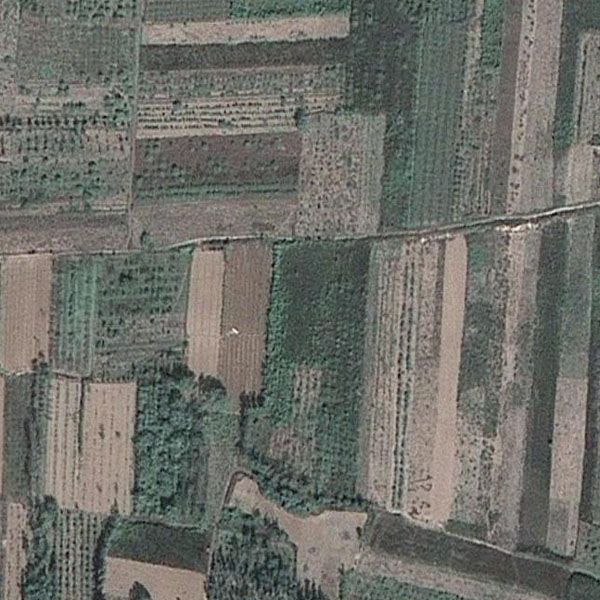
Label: Farmland